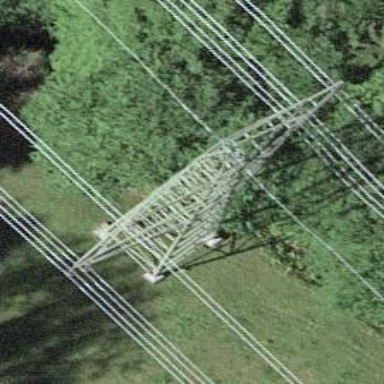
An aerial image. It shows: Power tower.